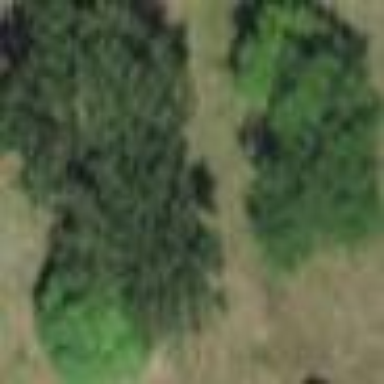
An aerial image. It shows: Rough area in woodland golf course.